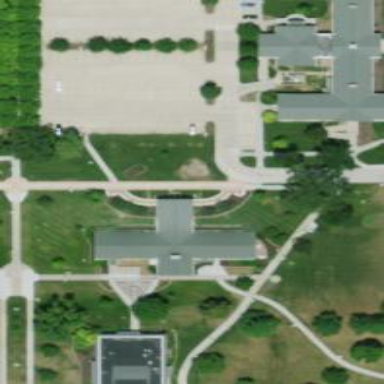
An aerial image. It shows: Public building.